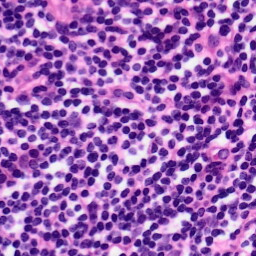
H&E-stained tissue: Pancreatic